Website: bh-photo
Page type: receipt
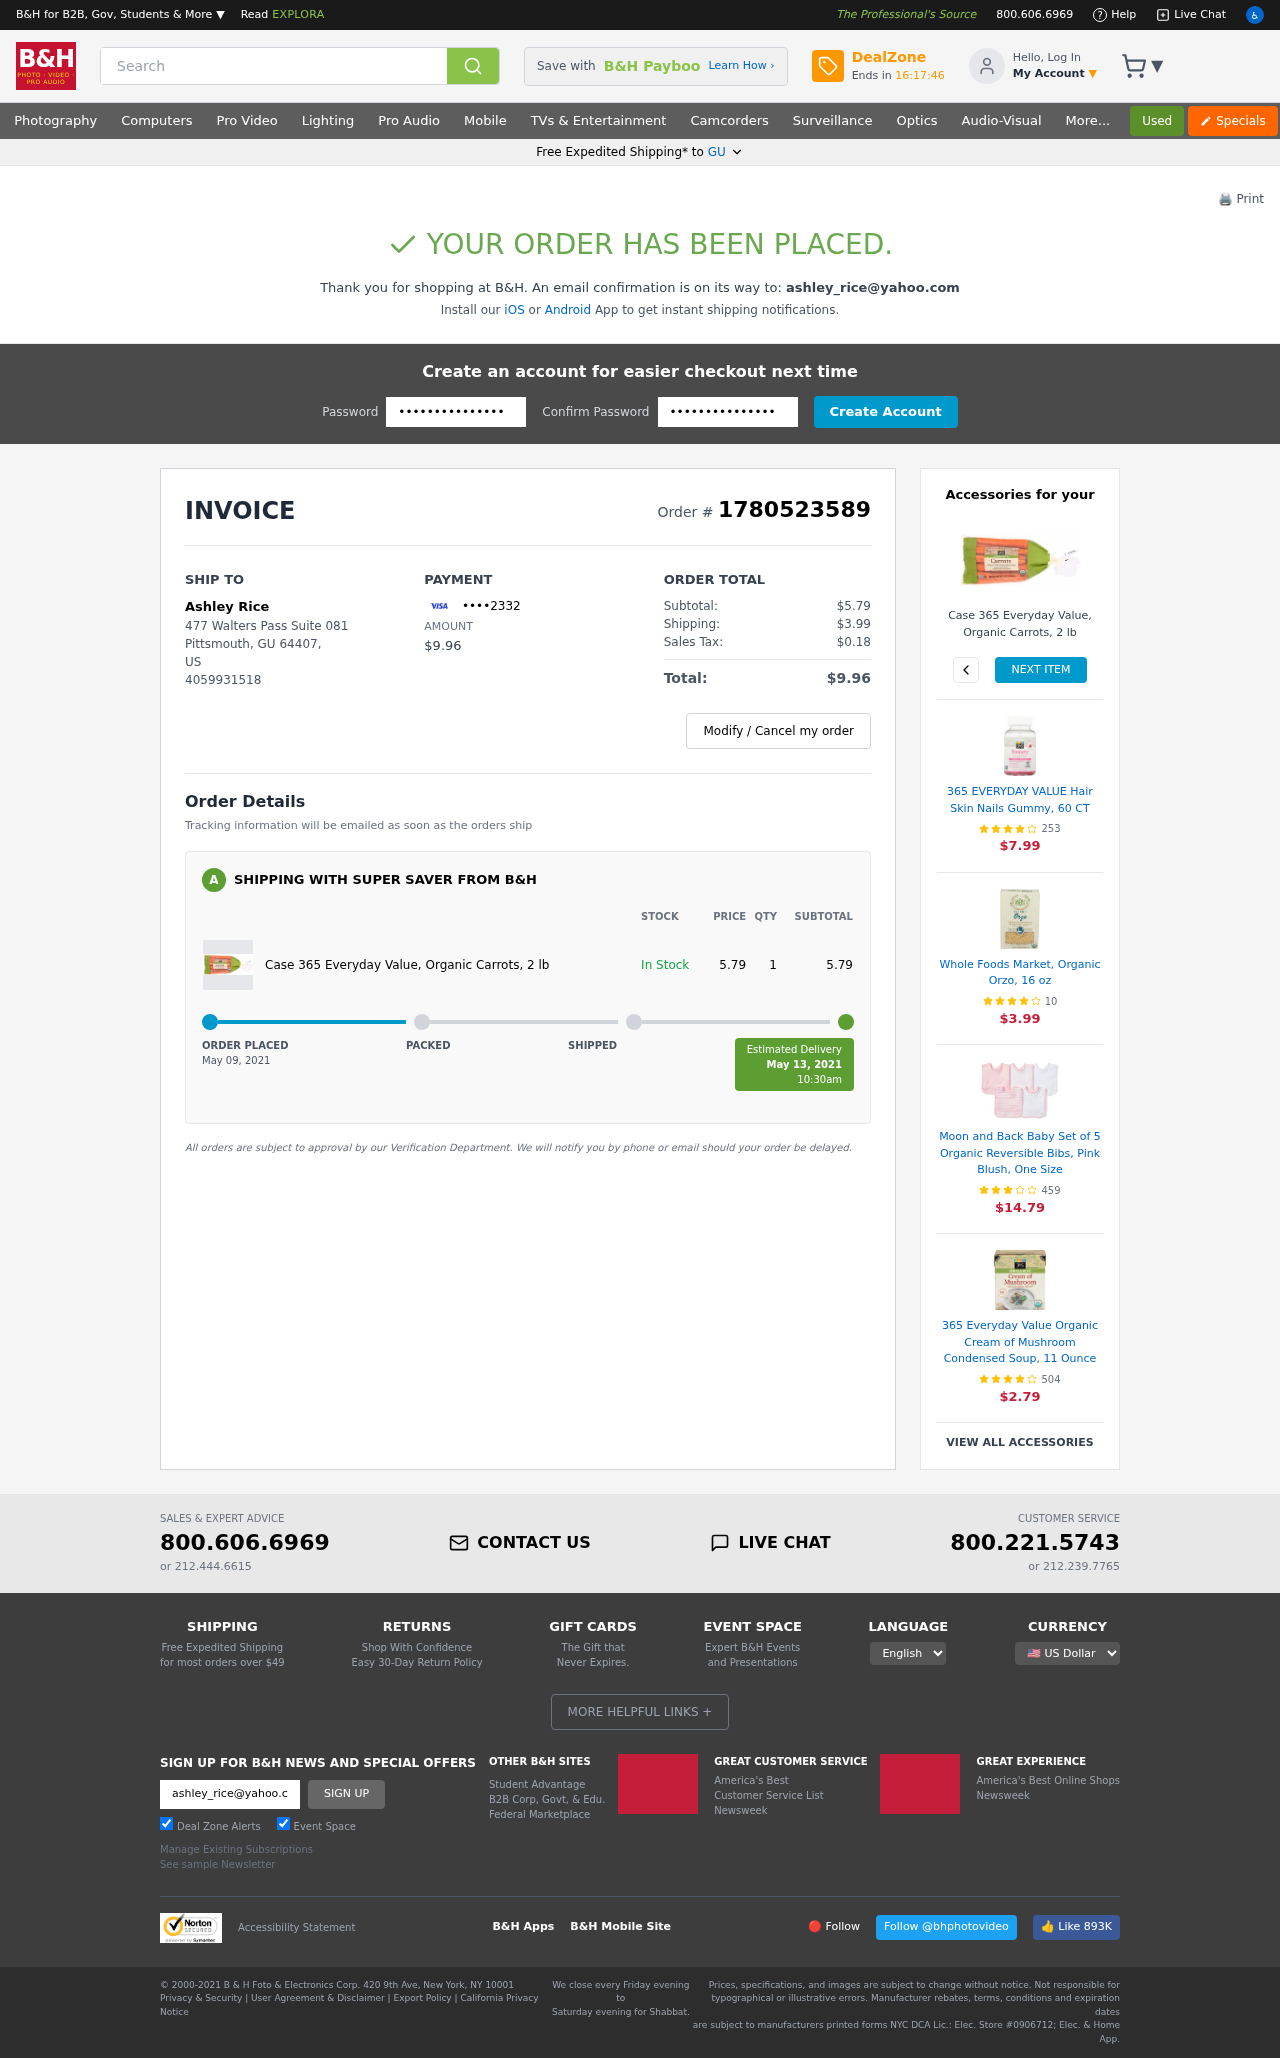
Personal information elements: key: PII_CARD_LAST4
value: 2332
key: PII_CITY
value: Pittsmouth
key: PII_EMAIL
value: ashley_rice@yahoo.com
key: PII_FULLNAME
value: Ashley Rice
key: PII_PHONE
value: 4059931518
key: PII_POSTCODE
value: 64407
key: PII_STATE
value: GU
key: PII_STATE_ABBR
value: GU
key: PII_STREET
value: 477 Walters Pass Suite 081
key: PII_COUNTRY_CODE
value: US
Product elements: key: PRODUCT1_NAME
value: Case 365 Everyday Value, Organic Carrots, 2 lb
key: PRODUCT1_PRICE
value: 5.79
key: PRODUCT1_QUANTITY
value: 1
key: PRODUCT1_NAME2
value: Case 365 Everyday Value, Organic Carrots, 2 lb
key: PRODUCT2_NAME
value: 365 EVERYDAY VALUE Hair Skin Nails Gummy, 60 CT
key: PRODUCT2_NUM_RATINGS
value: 253
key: PRODUCT2_PRICE
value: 7.99
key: PRODUCT3_NAME
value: Whole Foods Market, Organic Orzo, 16 oz
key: PRODUCT3_NUM_RATINGS
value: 10
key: PRODUCT3_PRICE
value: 3.99
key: PRODUCT4_NAME
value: Moon and Back Baby Set of 5 Organic Reversible Bibs, Pink Blush, One Size
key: PRODUCT4_NUM_RATINGS
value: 459
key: PRODUCT4_PRICE
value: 14.79
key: PRODUCT5_NAME
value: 365 Everyday Value Organic Cream of Mushroom Condensed Soup, 11 Ounce
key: PRODUCT5_NUM_RATINGS
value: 504
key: PRODUCT5_PRICE
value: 2.79
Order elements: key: ORDER_ID
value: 1780523589
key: ORDER_TOTAL
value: $9.96
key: ORDER_SUBTOTAL
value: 5.79
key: ORDER_SUBTOTAL
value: $5.79
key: ORDER_SHIPPING_COST
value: $3.99
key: ORDER_TAX
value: $0.18
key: ORDER_DATE
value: May 09, 2021
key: ORDER_DELIVERY_DATE
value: May 13, 2021
Search elements: key: HEADER_SEARCH
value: Search